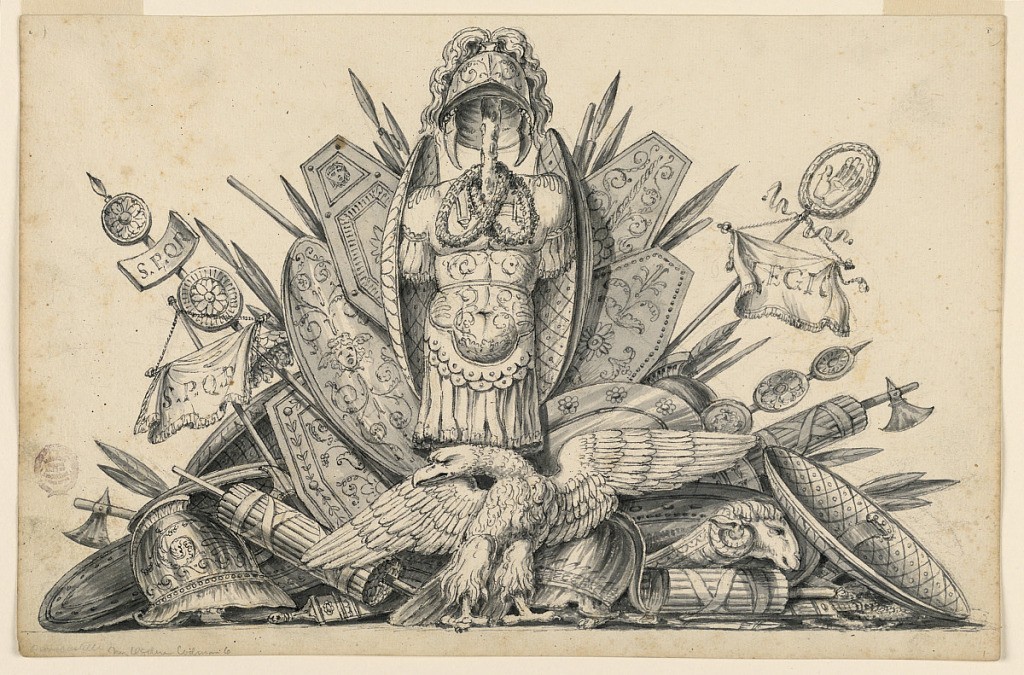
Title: A Trophy of Weapons Intended to be Executed in Painting
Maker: Romolo Achille Liverani, Italian, 1809 - 1872
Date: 1830–1850
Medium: Black crayon, pen and dark ink, brush and grey water color on paper
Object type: Drawing
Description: Upright cuirass with two lateral shields, a garland below a helmet upon a club. Left side has an insignia of "S. P. Q. R." while at the right, a legion's insignia with a hand in a wreath and the word "LEGIO" is present.